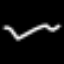
Label: squiggle